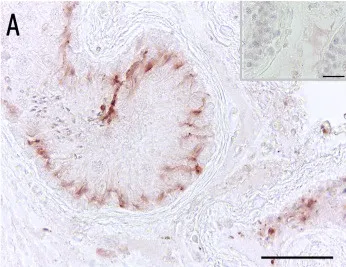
Immunohistochemical analysis of blood-testis barrier proteins. B ZO-1 staining in NSP. Revealed a clear cytoplasmic Sertoli cell staining.
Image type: pathology (immunostaining)